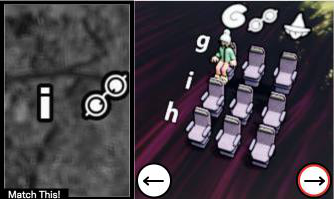
Task: seats
Answer: no